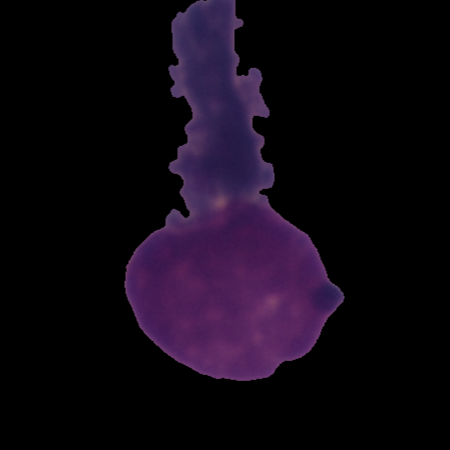
Label: healthy